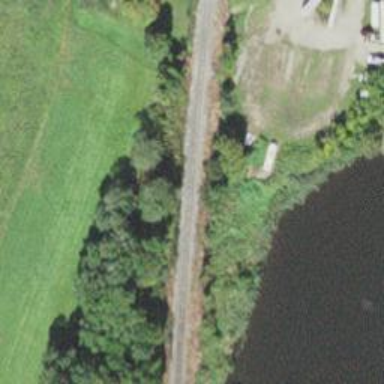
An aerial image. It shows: Disused railway siding.